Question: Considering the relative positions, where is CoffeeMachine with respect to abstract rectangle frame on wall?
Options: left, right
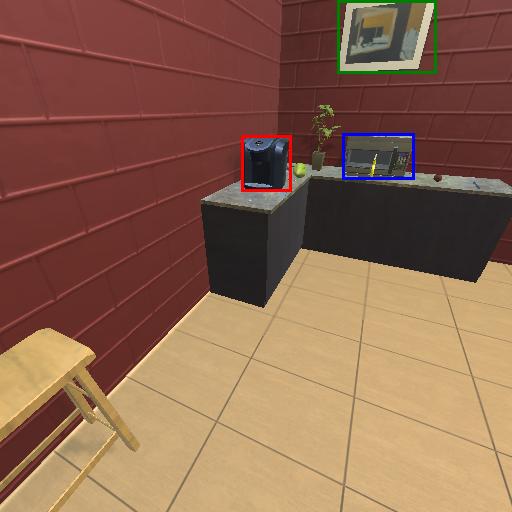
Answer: left